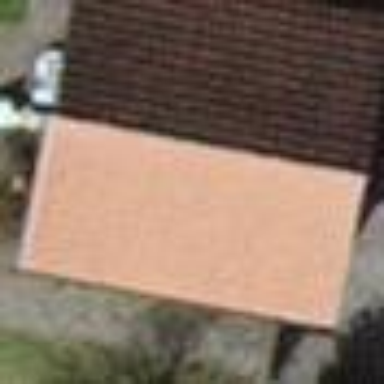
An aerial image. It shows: Garage building.